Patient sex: F
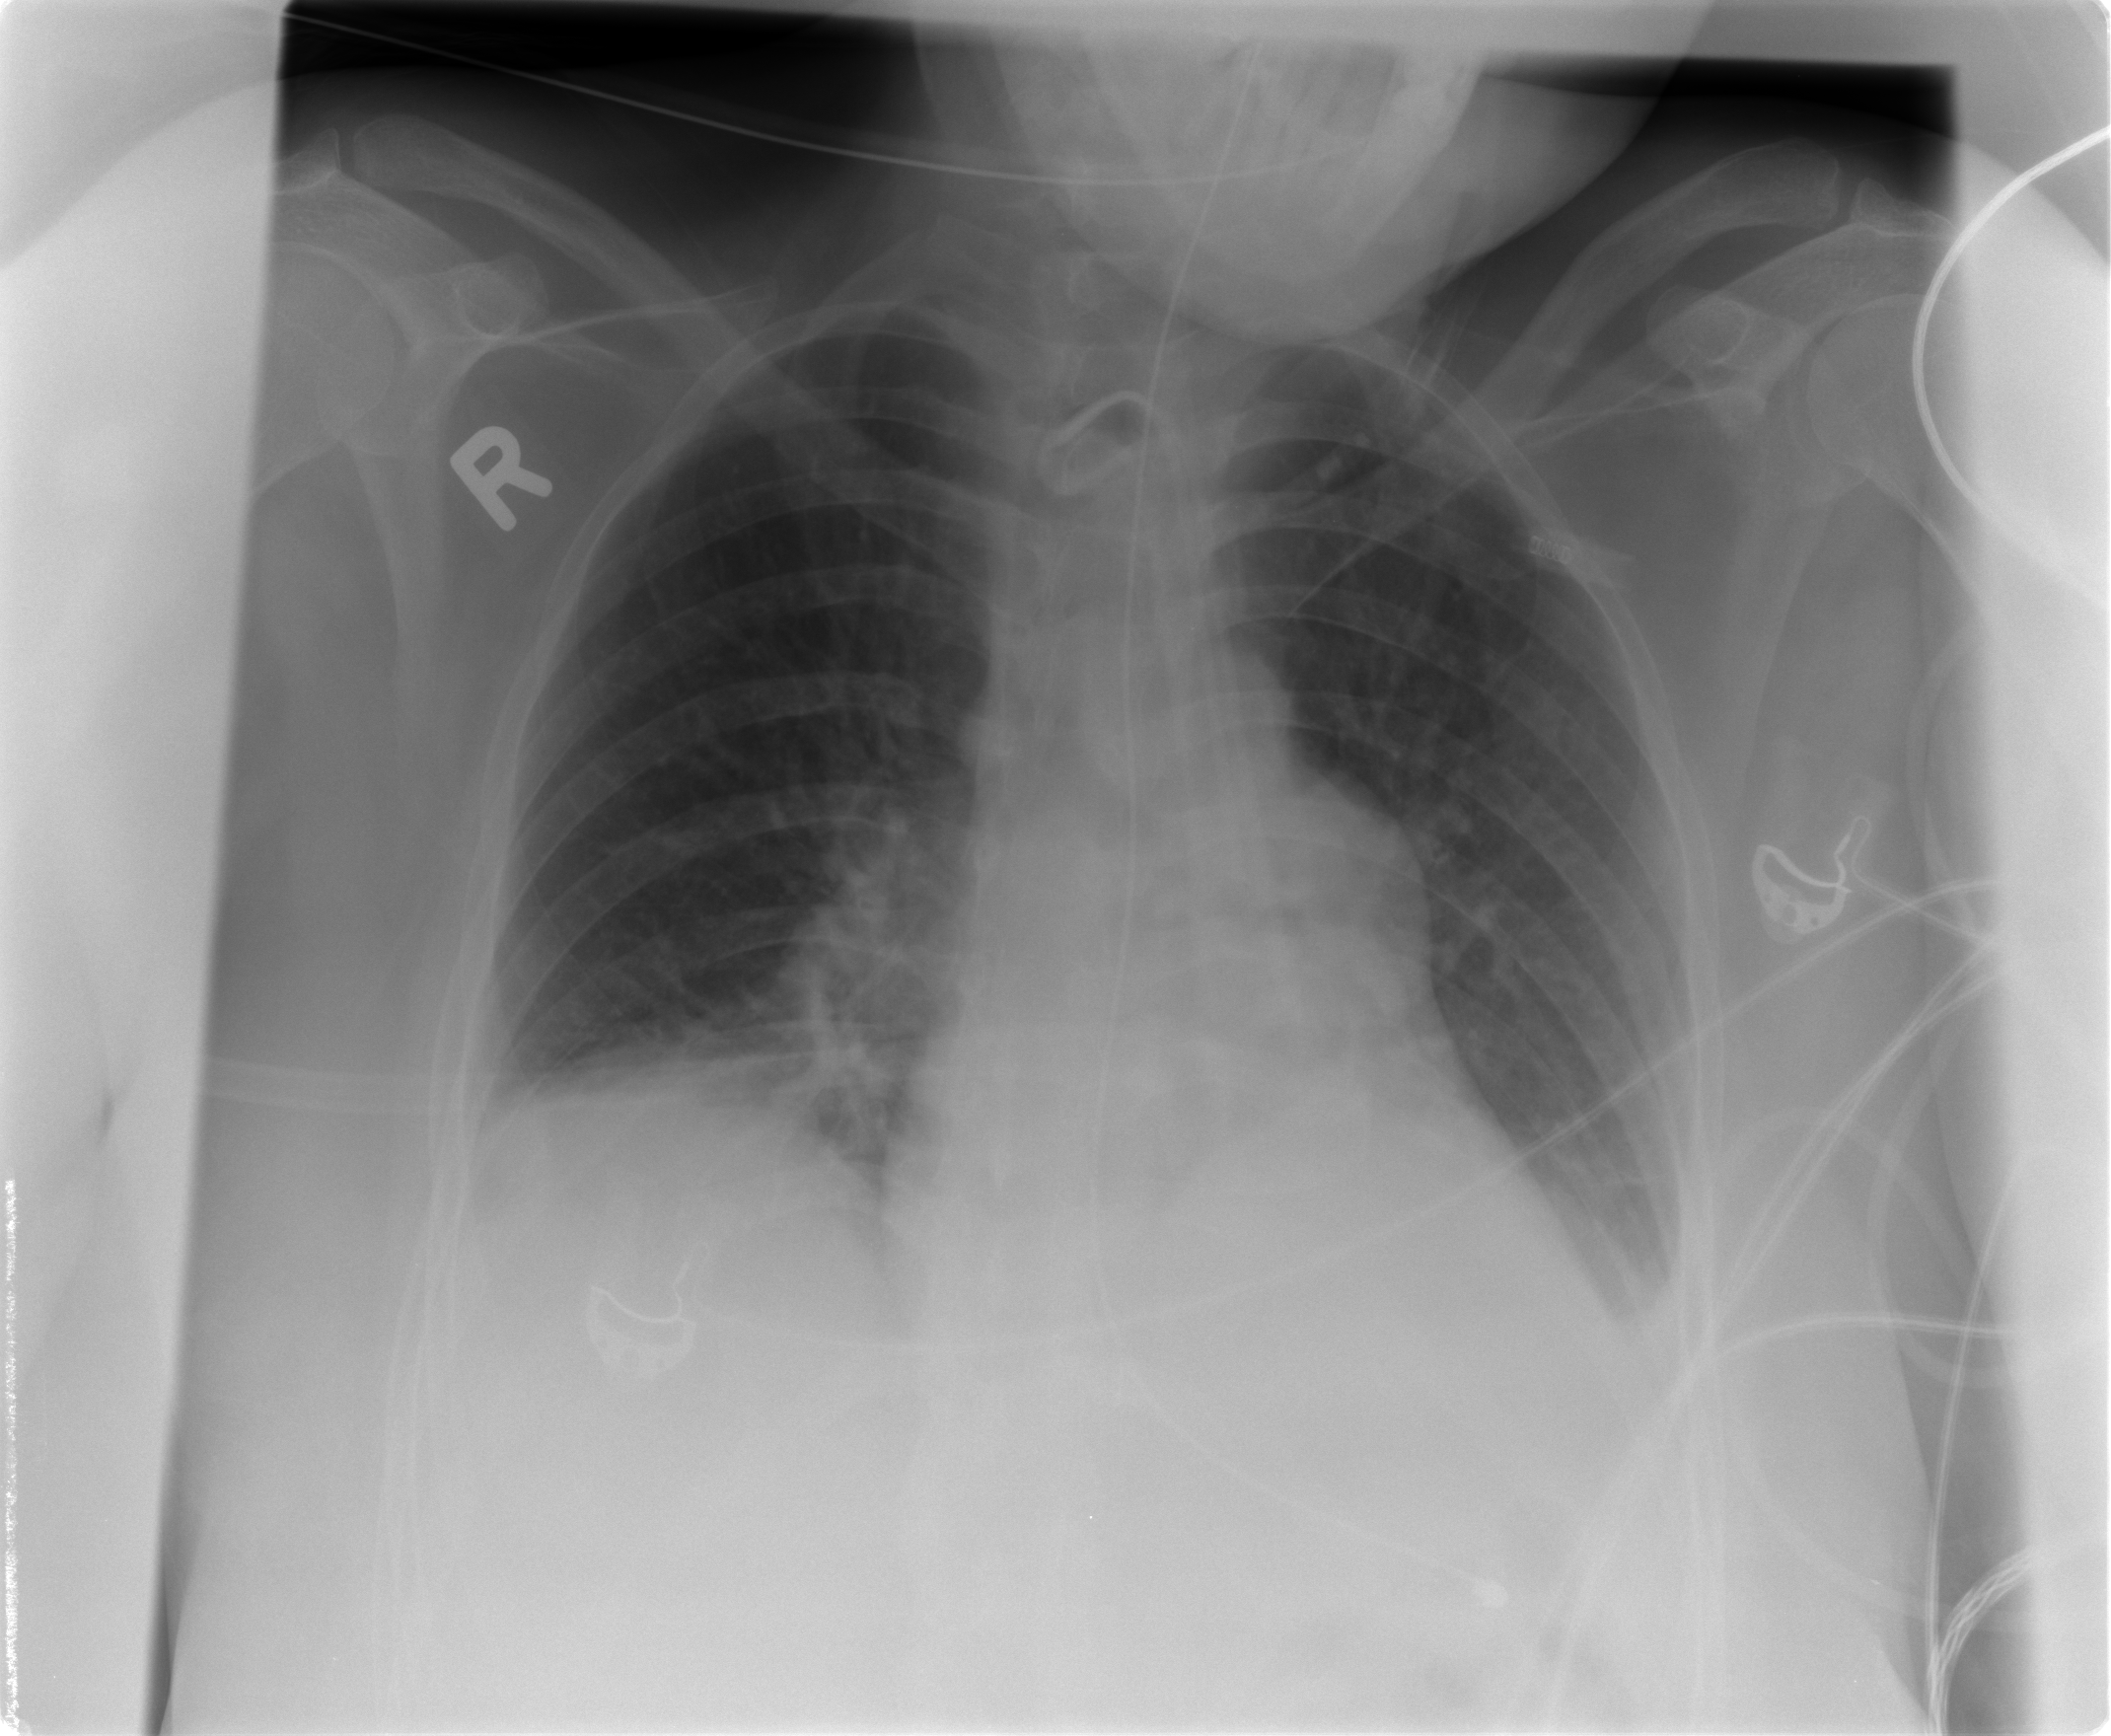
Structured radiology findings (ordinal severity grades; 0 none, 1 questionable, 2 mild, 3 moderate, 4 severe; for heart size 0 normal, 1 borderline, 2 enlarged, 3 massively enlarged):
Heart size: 0
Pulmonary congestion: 1
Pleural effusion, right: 1
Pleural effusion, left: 1
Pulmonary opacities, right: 1
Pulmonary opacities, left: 0
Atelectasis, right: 2
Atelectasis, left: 2